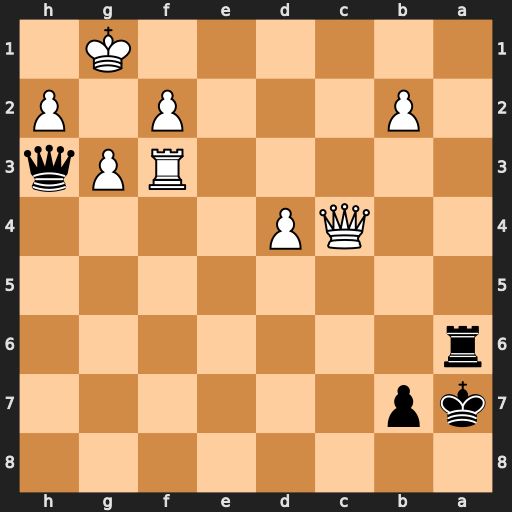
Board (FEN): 8/kp6/r7/8/2QP4/5RPq/1P3P1P/6K1
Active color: b
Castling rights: -
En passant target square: -
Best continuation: Ra1+ Qf1 Rxf1#